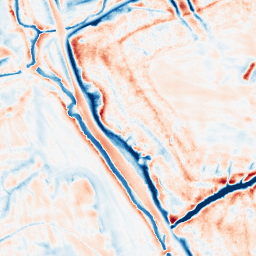
Category: edge_preserving
Decomposition family: bilateral
Decomposition parameters: d: 21
sigma_color: 150
sigma_space: 50
Upsampling method: bspline
Upsampling parameters: scale: 4
Upsampling scale: 4